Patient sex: F
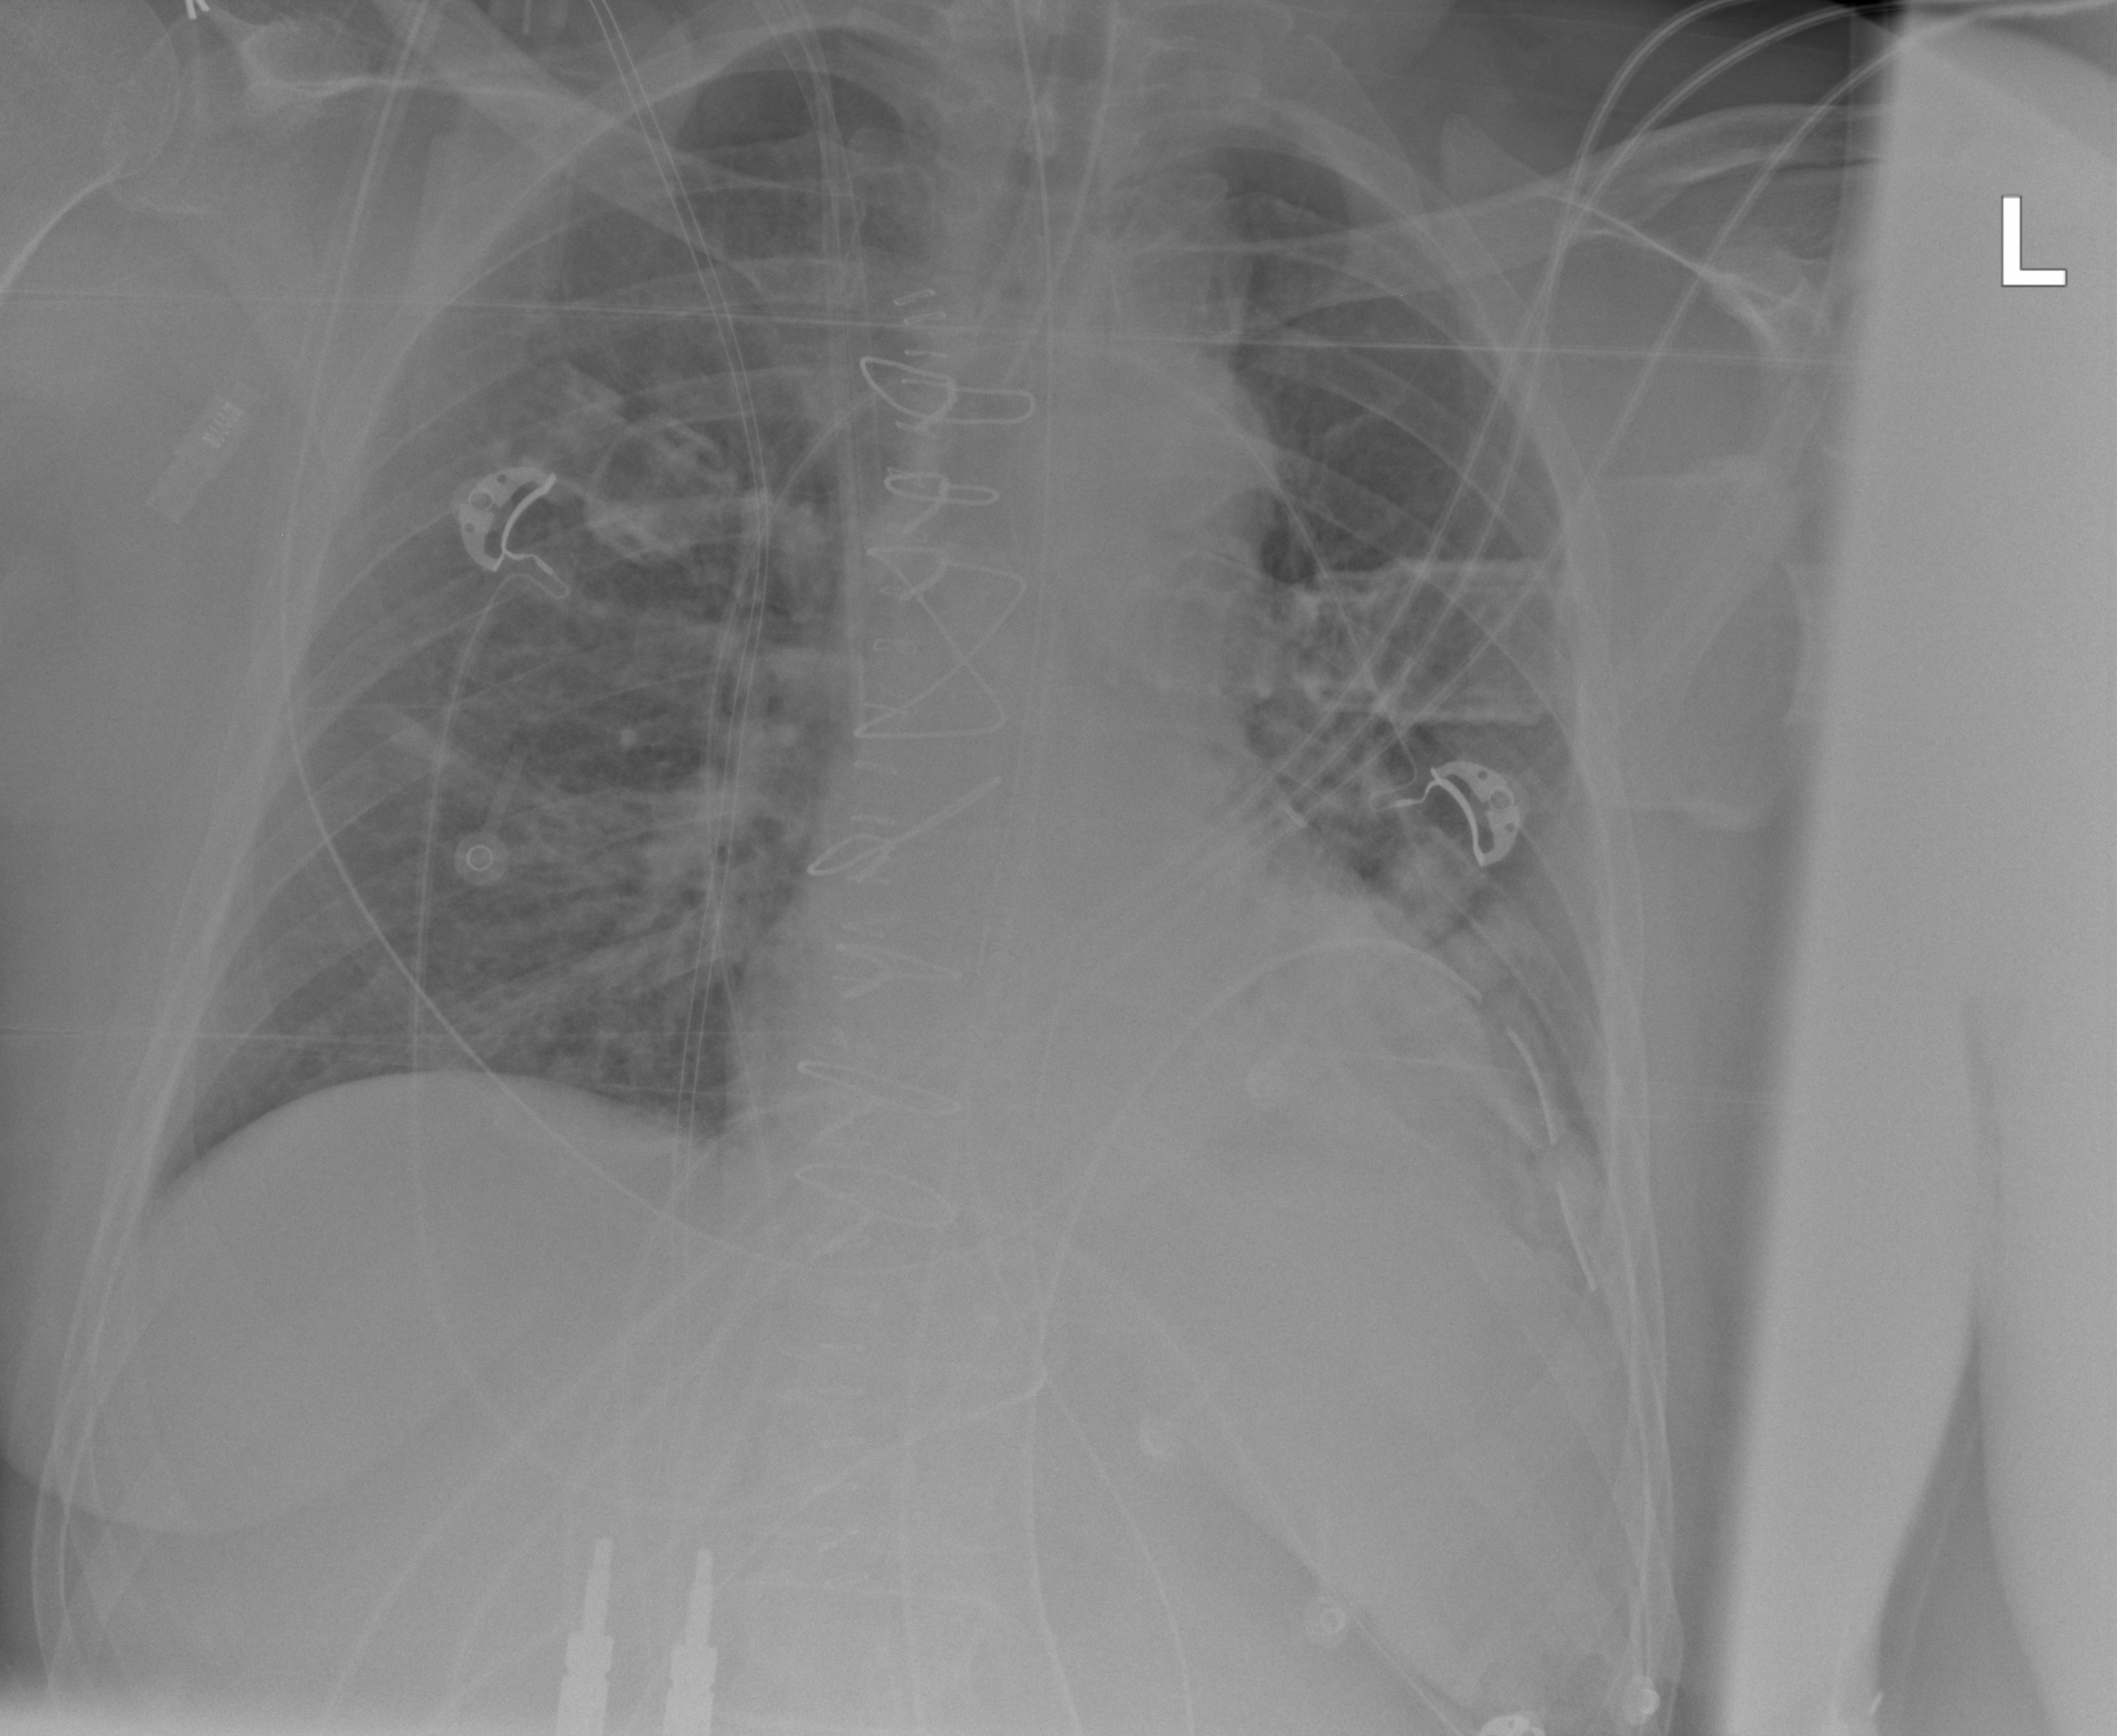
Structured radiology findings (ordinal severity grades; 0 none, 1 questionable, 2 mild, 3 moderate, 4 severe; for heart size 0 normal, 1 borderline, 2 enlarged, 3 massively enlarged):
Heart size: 1
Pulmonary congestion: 2
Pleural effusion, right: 0
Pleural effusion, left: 2
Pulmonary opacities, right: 0
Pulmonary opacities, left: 2
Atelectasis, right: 2
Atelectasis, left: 2